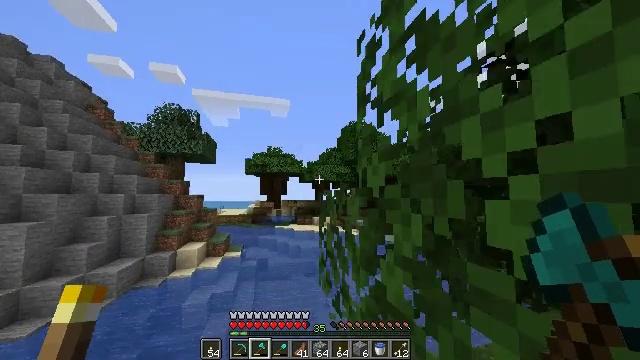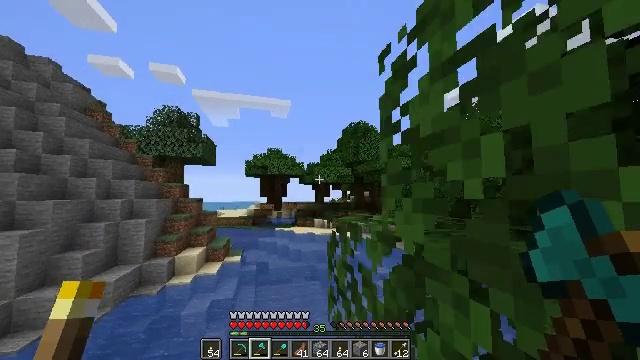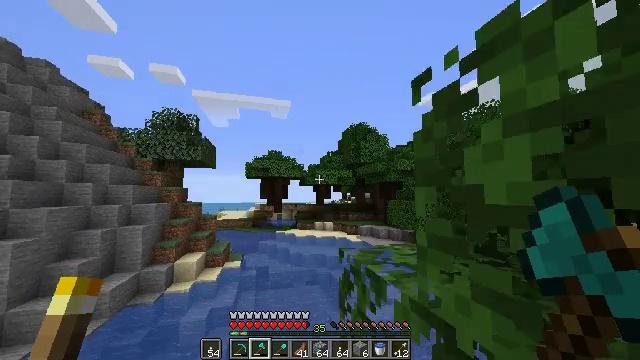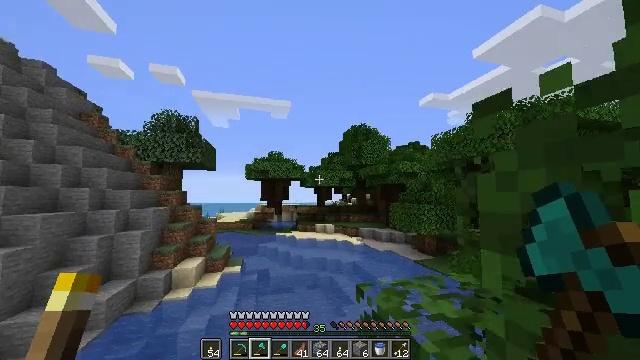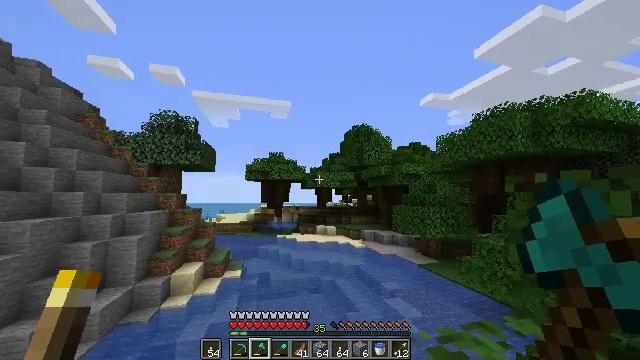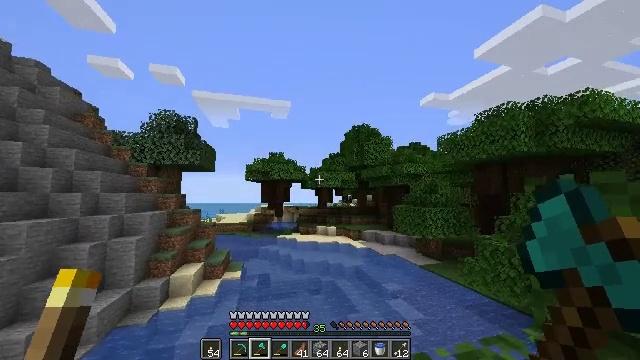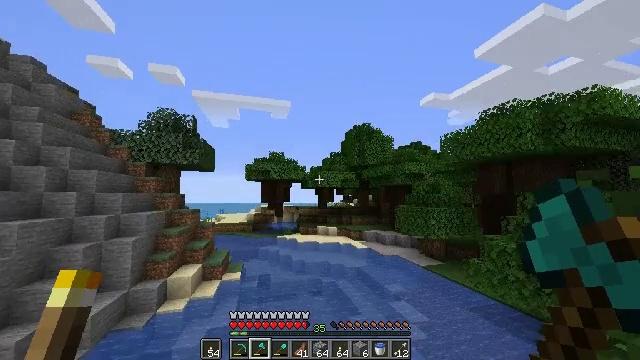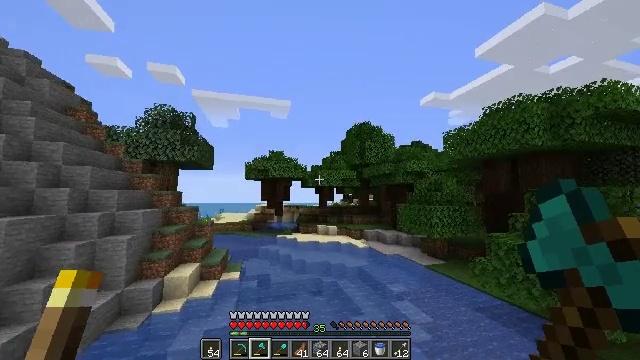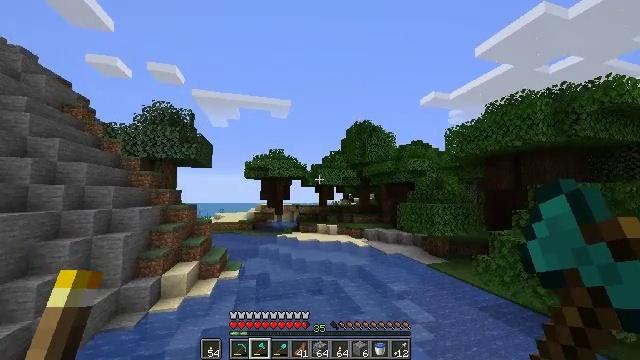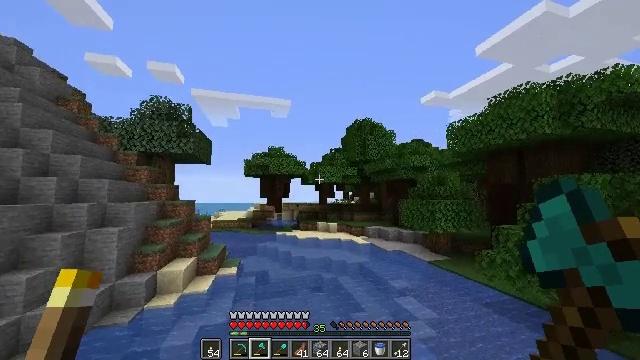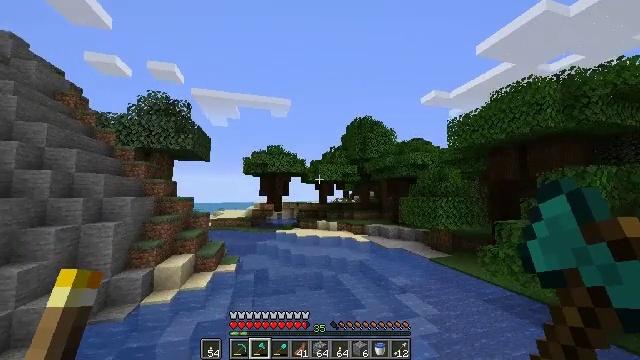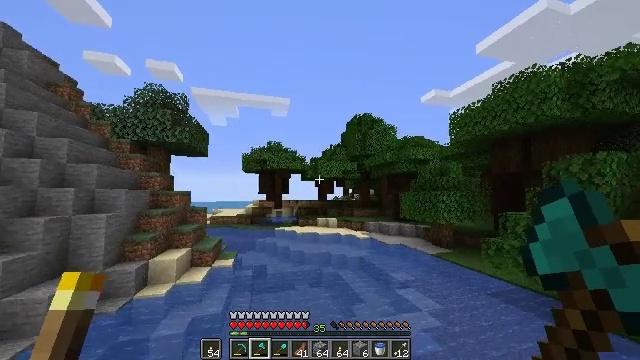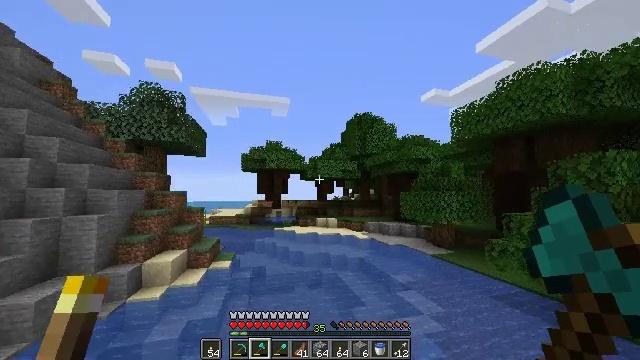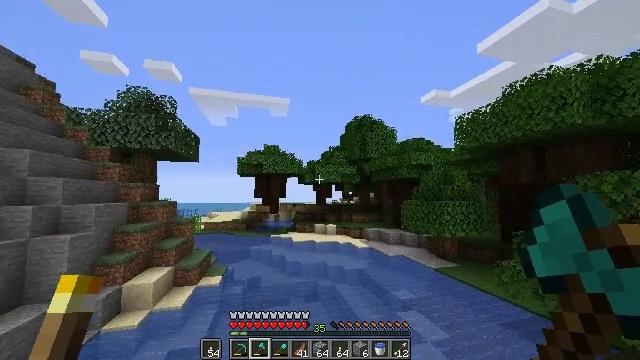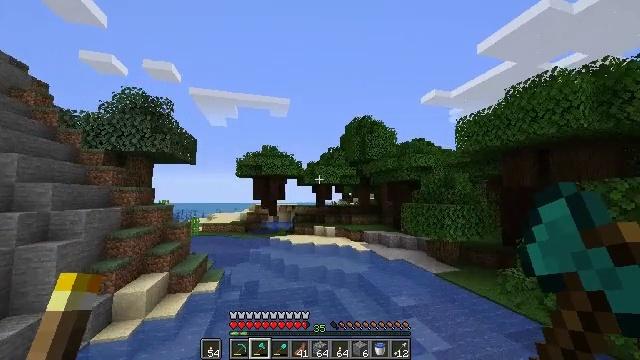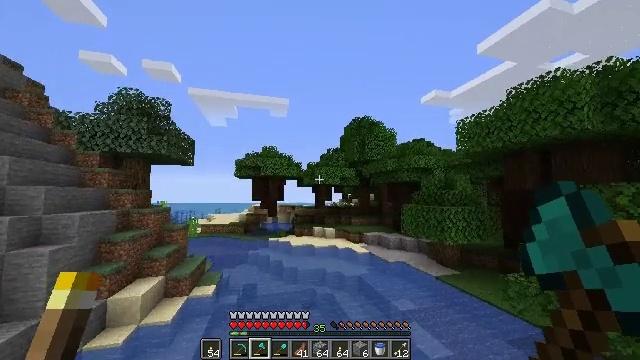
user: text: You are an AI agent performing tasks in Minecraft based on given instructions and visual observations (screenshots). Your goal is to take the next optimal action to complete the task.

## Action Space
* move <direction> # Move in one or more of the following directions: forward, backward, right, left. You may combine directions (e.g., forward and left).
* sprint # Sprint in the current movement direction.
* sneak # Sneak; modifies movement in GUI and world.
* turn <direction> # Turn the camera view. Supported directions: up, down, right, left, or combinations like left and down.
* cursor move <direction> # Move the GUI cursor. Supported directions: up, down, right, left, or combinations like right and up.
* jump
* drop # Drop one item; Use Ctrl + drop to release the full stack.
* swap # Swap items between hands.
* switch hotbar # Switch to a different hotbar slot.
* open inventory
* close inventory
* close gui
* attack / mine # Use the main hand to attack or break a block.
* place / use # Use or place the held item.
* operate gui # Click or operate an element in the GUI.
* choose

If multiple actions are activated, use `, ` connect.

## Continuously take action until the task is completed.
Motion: motion action
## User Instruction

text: Trim the tree by mining oak leaves.
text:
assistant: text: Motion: move forward and move left, sprint, jump
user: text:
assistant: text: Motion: move forward and move left, sprint, jump
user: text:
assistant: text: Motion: move forward, sprint, jump
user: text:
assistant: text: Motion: move forward, sprint, jump
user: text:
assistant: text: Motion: move forward and move right, sprint, jump
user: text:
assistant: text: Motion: move forward and move right, sprint, jump
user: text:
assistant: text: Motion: move forward and move right, sprint, jump
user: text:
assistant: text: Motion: move forward and move right, sprint, jump
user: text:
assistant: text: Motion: move forward and move right, sprint, jump
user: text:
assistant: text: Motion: move forward and move right, sprint, jump
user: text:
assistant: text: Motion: move forward and move right, sprint, jump
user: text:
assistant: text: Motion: move forward and move right, sprint, jump
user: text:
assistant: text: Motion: move forward and move right, sprint, jump
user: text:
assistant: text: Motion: move forward and move right, sprint, jump
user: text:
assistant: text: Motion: move forward and move right, sprint, jump
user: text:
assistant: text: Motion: move forward and move right, sprint, jump
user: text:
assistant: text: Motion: move forward and move right, sprint, jump
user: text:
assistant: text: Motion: move forward and move right, sprint, jump
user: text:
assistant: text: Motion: move forward and move right, sprint, turn right, jump
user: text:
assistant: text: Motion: move forward and move right, sprint, jump
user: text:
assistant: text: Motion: move forward and move right, sprint, jump
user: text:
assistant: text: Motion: move forward and move right, sprint, jump
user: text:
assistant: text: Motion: move forward and move right, sprint, jump
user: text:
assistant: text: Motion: move forward and move right, sprint, turn right, jump
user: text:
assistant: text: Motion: move forward and move right, sprint, turn right and up, jump
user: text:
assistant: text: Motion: move forward and move right, sprint, turn left and down, jump
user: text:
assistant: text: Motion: move forward and move right, sprint, turn right and down, jump
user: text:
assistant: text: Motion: move forward and move right, sprint, jump
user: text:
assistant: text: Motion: move forward and move right, sprint, turn right and up, jump
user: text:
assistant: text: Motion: move forward, sprint, turn right and up, jump